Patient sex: M
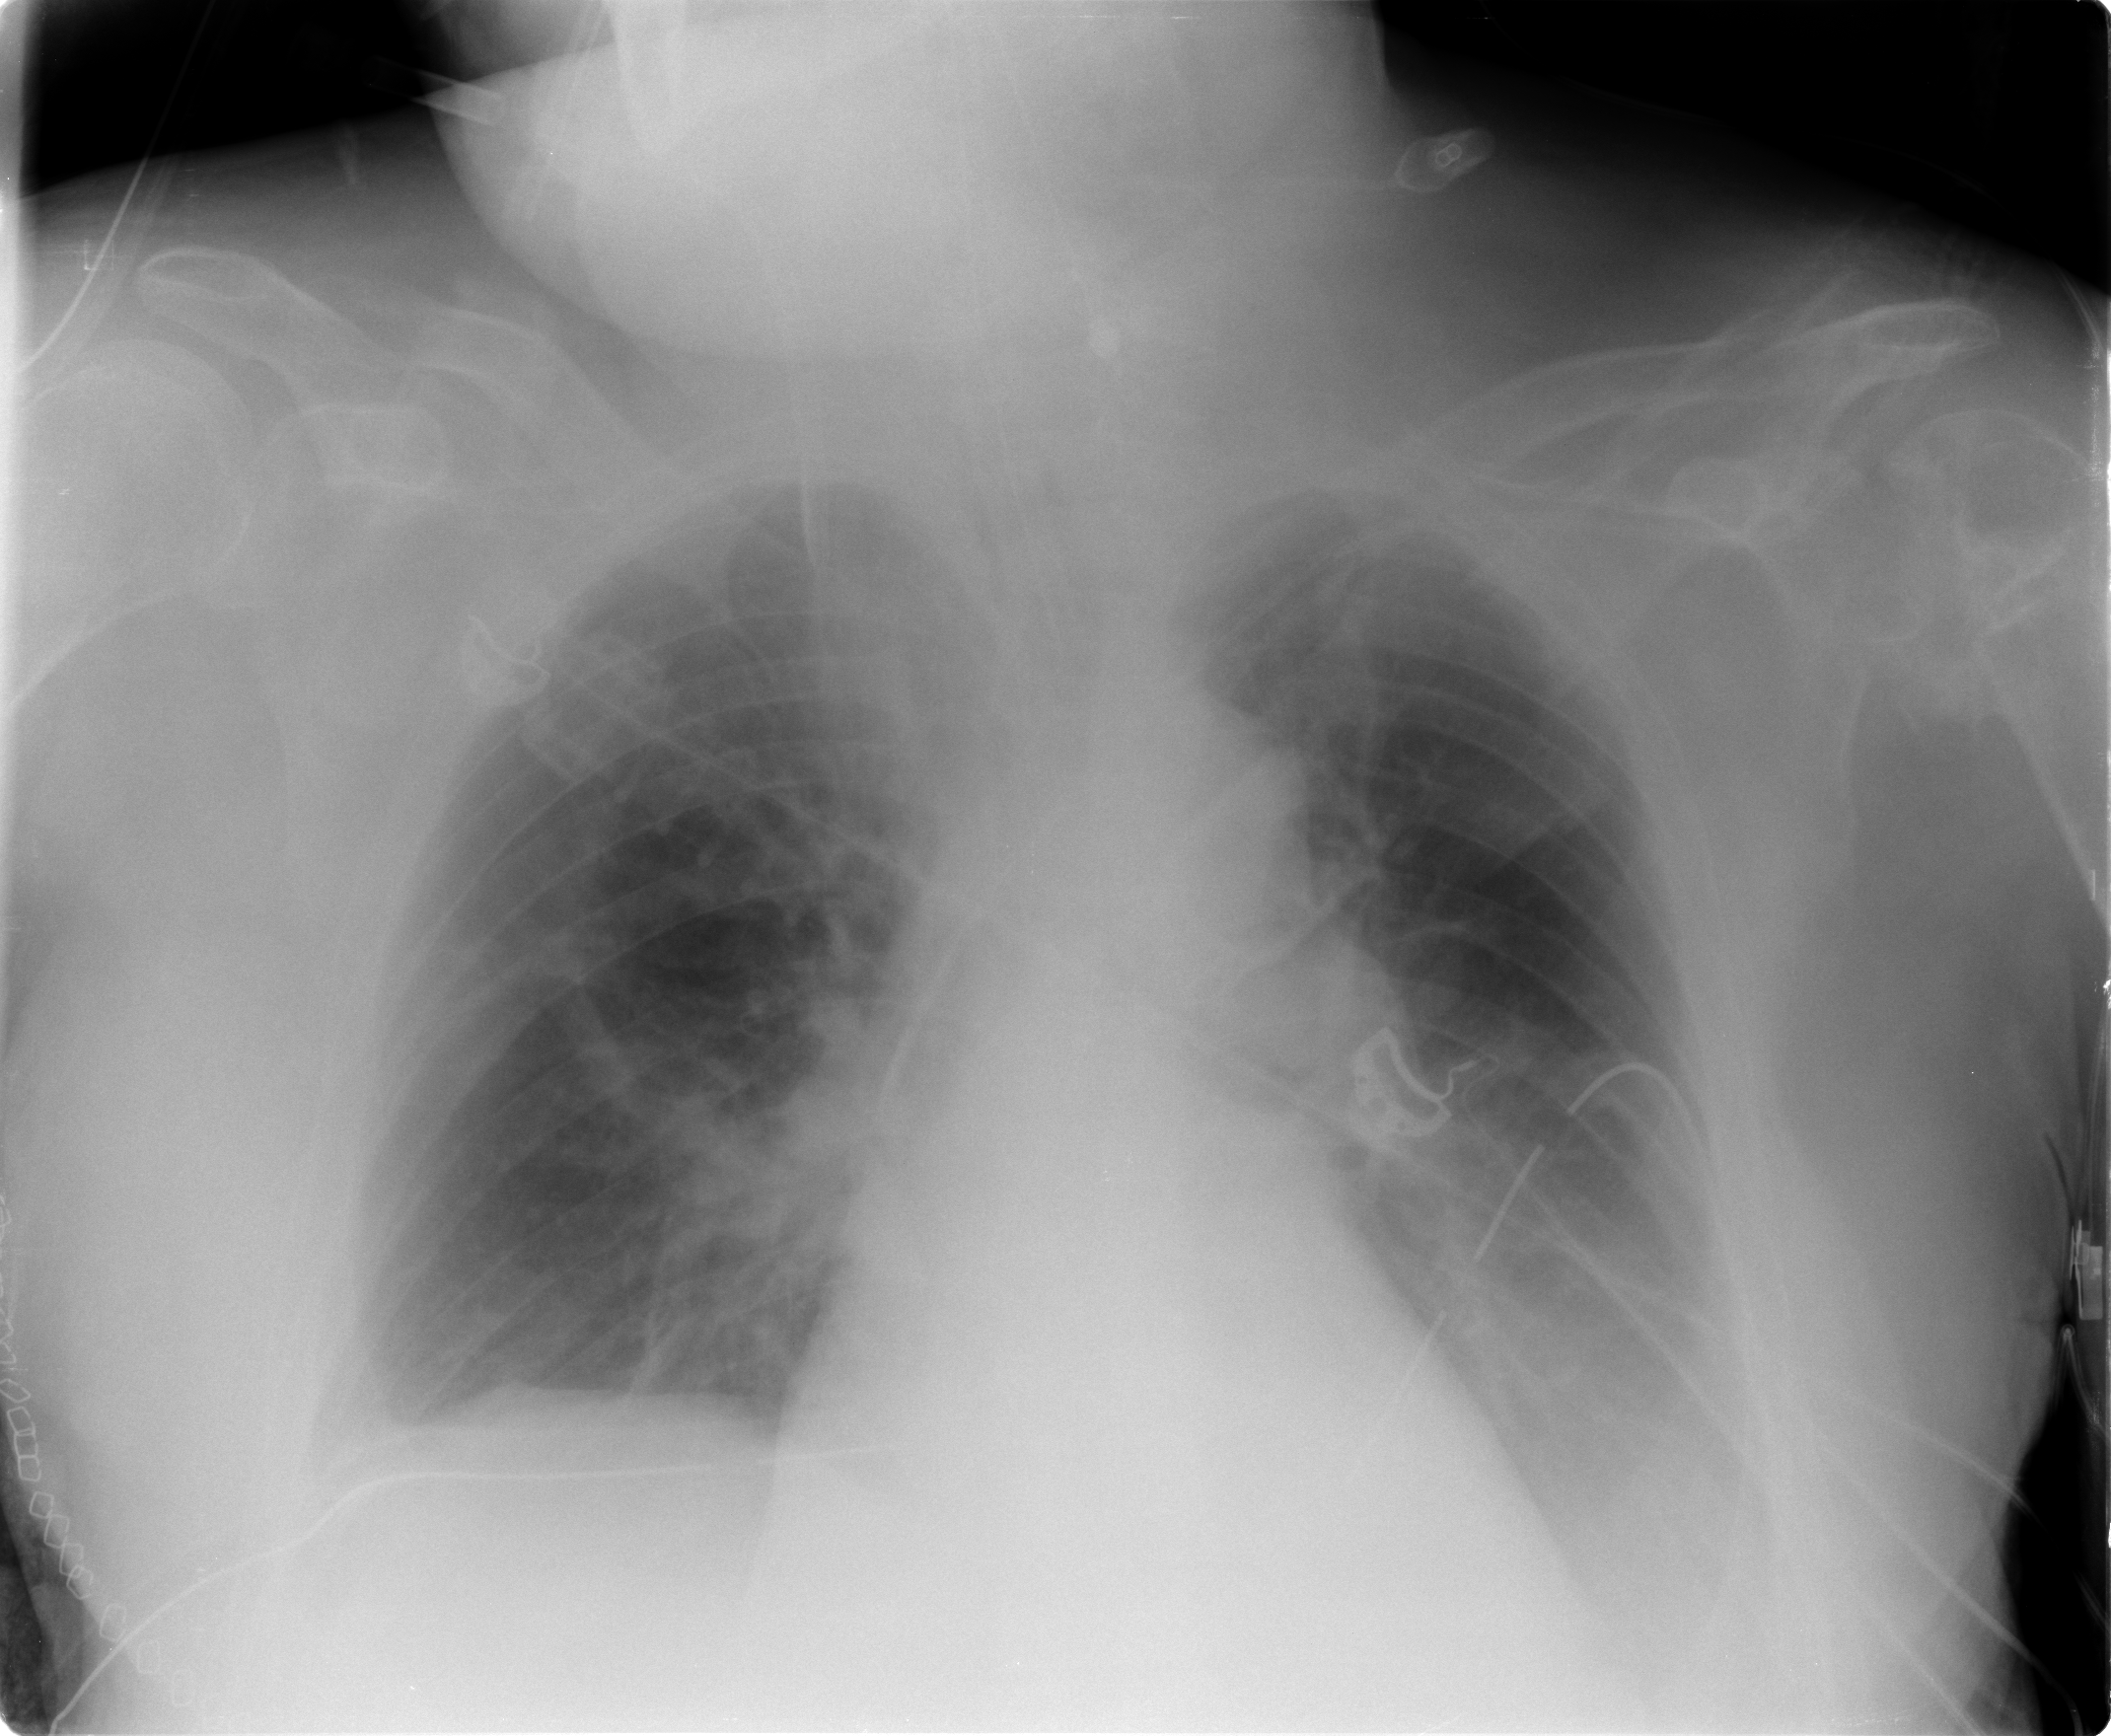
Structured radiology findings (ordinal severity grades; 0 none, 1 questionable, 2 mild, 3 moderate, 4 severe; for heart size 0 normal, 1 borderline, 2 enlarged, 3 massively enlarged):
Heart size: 0
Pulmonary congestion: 2
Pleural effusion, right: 1
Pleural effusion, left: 2
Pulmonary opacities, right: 0
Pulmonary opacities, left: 0
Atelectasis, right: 2
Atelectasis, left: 2